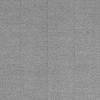
Atmospheric dust classification: dusty